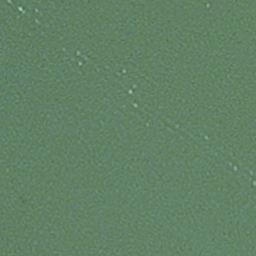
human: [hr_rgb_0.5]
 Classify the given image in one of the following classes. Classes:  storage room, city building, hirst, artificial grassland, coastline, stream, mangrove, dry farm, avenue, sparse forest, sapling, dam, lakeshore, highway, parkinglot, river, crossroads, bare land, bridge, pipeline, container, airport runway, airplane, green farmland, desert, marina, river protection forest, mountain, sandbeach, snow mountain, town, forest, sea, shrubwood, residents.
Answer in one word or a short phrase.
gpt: sea